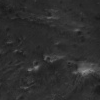
Atmospheric dust classification: not_dusty